Interaction volume radius: 10 \u00c5
Interaction volume height: 10 \u00c5
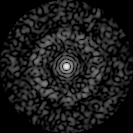
Disorder parameter: 0.8401